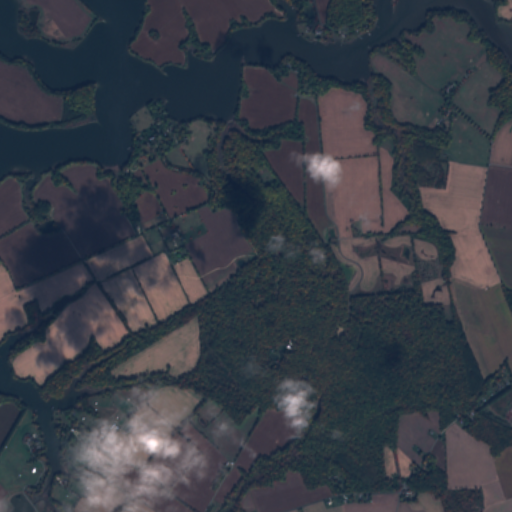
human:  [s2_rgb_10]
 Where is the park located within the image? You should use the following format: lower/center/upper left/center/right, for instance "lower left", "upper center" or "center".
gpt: The park is located in the lower left of the image.
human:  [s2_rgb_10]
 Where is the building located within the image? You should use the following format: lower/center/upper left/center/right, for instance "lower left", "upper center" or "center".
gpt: The building is located in the lower left of the image.
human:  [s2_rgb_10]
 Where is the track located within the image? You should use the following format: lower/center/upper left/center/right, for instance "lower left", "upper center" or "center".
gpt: There is no track in the image.